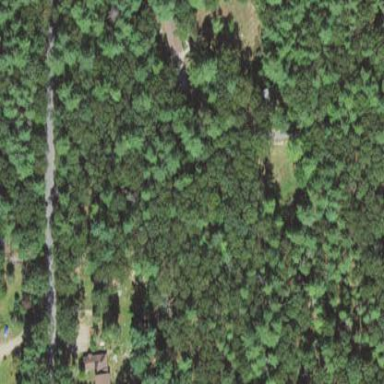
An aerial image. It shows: Needle-leaved woodland.